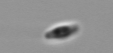
Label: pennate